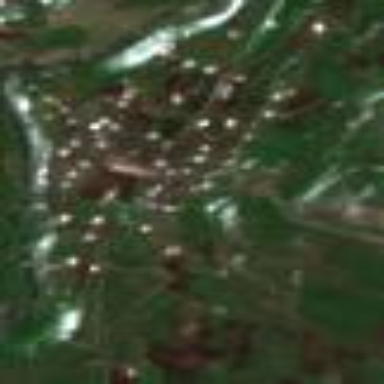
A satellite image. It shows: Residential area located within village.